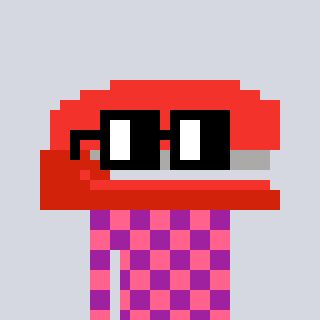
a pixel art character with square black glasses, a stapler-shaped head and a magenta-colored body on a cool background